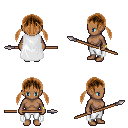
a pixel art fantasy rpg character, female body template, human, dark skin, white cape, white pants, brown twin-tailed hairstyle, bracelets, spear, four views (front, back, left, right), 2x2 character sprite sheet, small pixel art, hard edges, no anti-aliasing